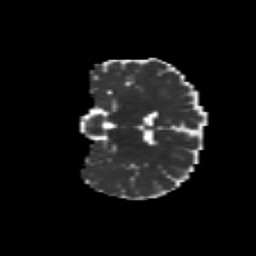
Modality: MD
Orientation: coronal
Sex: female
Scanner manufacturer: siemens
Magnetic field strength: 3 T
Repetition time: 5 s
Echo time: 0.071 s